Field crop: maize
Growth stage: 2
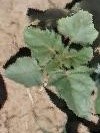
Species: datura